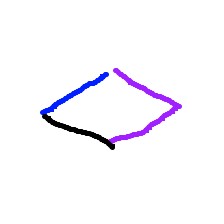
Shape: rhombus